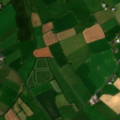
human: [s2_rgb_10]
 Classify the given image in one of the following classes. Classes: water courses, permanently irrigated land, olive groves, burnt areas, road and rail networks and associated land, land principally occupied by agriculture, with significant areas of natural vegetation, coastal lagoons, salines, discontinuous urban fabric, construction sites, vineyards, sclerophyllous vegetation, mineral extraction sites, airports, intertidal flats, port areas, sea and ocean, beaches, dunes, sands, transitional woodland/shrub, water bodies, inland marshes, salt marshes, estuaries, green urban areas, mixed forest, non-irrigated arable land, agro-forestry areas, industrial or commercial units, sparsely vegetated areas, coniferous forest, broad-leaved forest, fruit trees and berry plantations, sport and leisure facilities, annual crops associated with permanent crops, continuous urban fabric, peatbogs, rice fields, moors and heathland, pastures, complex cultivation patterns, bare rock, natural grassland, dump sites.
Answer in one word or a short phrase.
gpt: non-irrigated arable land, pastures